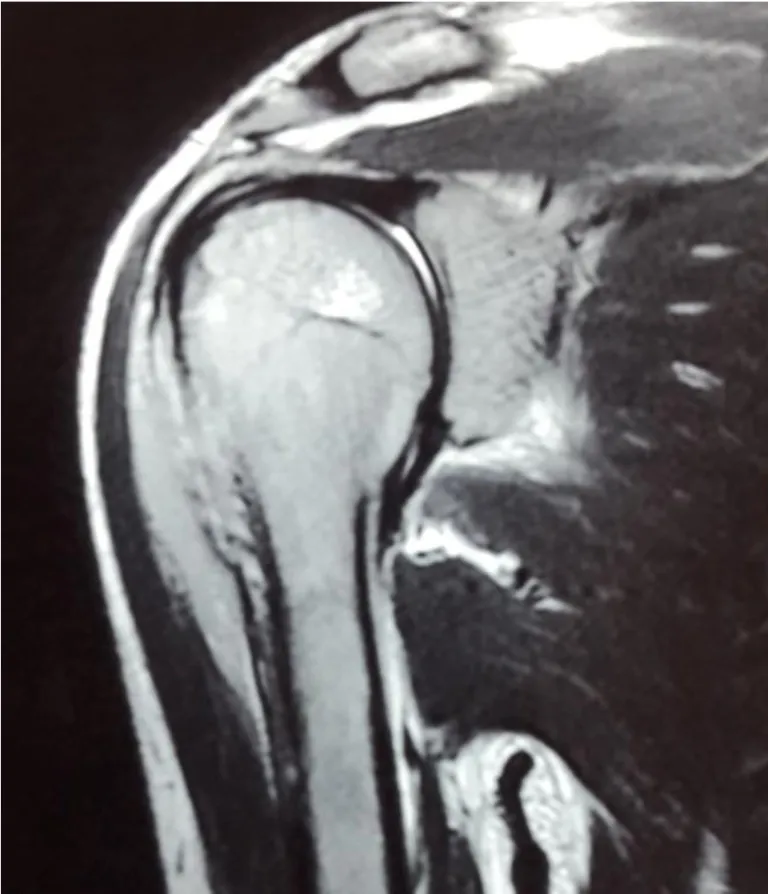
Magnetic resonance imaging showed focal cortical lytic lesion in the head of right humerus and greater tuberocity.
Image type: radiology (mri)